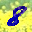
Label: 8